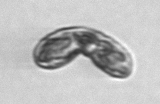
Label: Karenia